Question: Hello Devs I am a fresher and I am currently working on a task. In that I have used 3 forms inside single form so I can validate the object of objects but when I try to validate them in nested manner the only the first form was validating. Can anyone give me some advices to solve this problem ? And this above pic is the code I have used to validate the nested forms but only 1st form is validating.

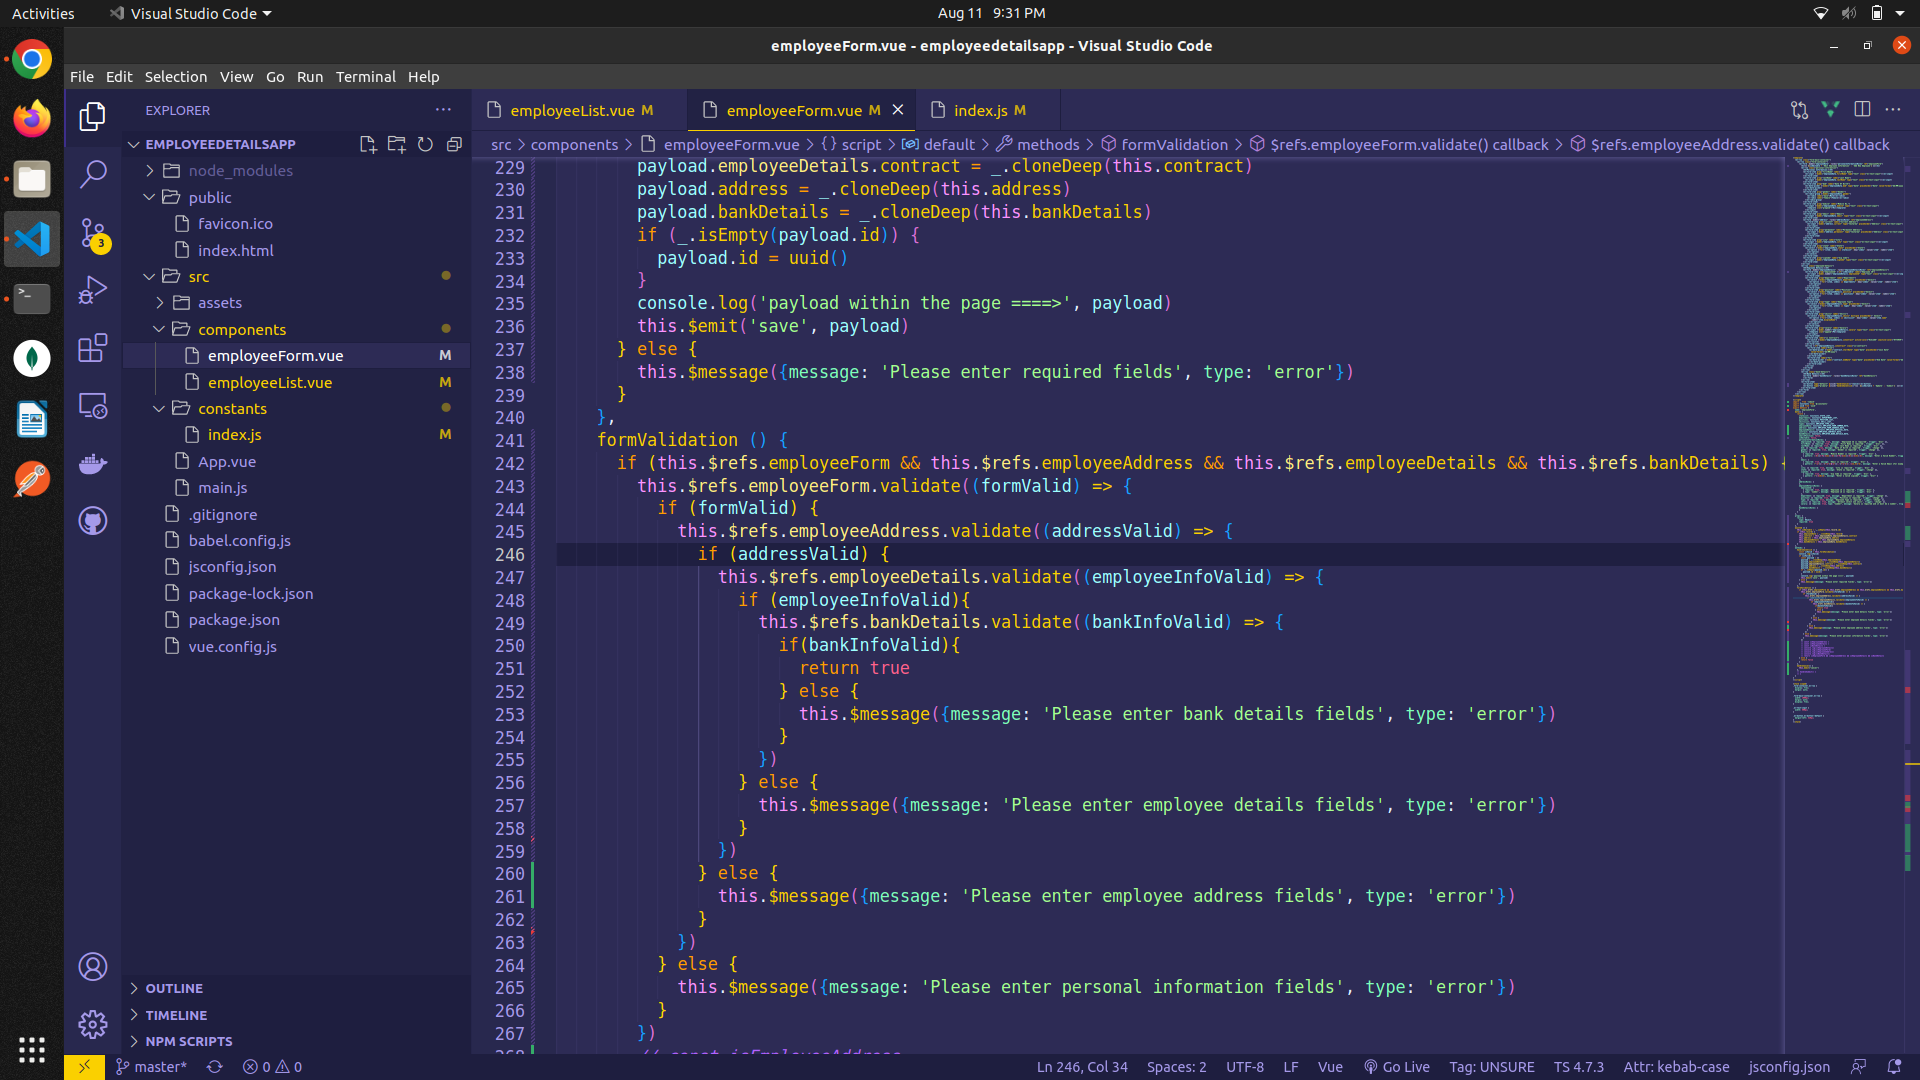
Answer: I agree with the comments that say you should not submit a picture of text, and you need to supply a minimal reproducible example. Without that, a specific error can't be pinpointed.
However, here is some general feedback. One issue is that deeply nested code is not clean code. In my opinion you should divide the logic into smaller chunks and write it in a more linear structure to make it easier to troubleshoot. You could have computed properties like this:
'''
bankDetailsValid(){
// bank details validation here
},
employeeDetailsValid(){
// employee details validation here
},
# more specific validation can be in more computed properties
allFieldsValid(){
// return this.bankDetailsValid && this.employeeDetailsValid # can add
// whatever checks are needed here to determine if the form as a
// whole can be submitted
},
errorMessage() {
if (!this.bankDetailsValid) {
return "Bank details error"
}
if (!this.employeeDetailsValid){
return "Employee details error"
}
# more error messages would go in if-statements here. Then you would return a default error:
return ""
}
'''
Also keep in mind that "formValidation" suggests that your function is doing more than one thing, because it is both determining if the form is valid AND determining what the error message is. That's overly complex, so it leads to dirty code. The code will be easier to read and debug if one function does one thing.